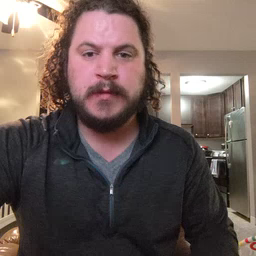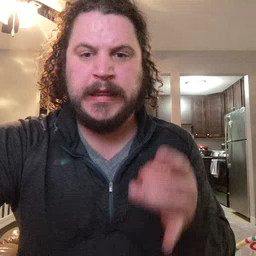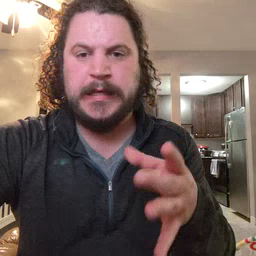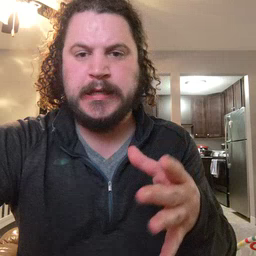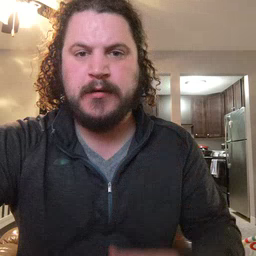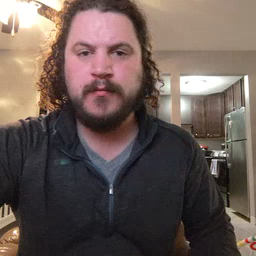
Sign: hate